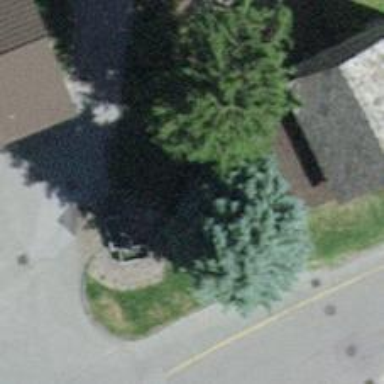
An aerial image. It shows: Bench.